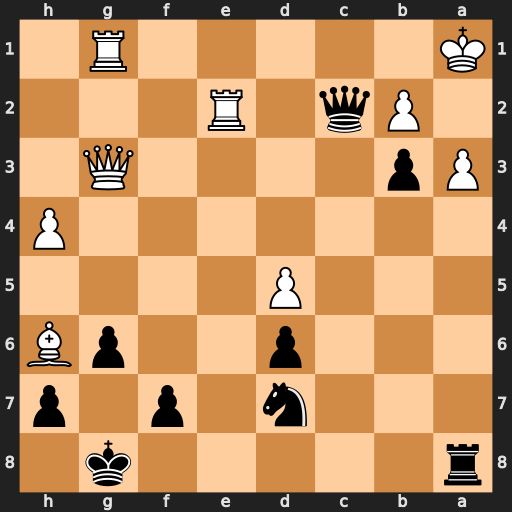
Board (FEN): r5k1/3n1p1p/3p2pB/3P4/7P/Pp4Q1/1Pq1R3/K5R1
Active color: b
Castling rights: -
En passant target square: -
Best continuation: Rxa3+ bxa3 b2+ Ka2 b1=Q#